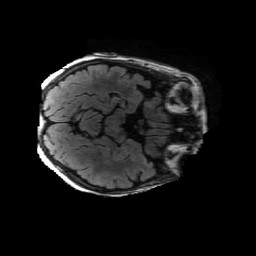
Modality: FLAIR
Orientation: axial
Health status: ill
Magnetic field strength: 3 T